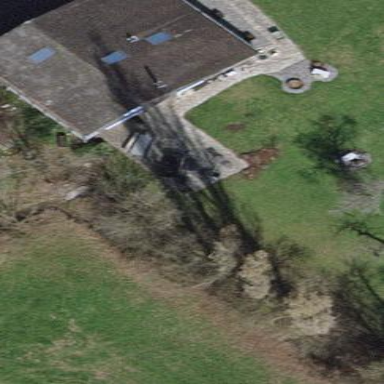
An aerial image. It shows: Detached building.